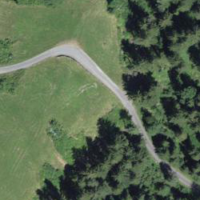
EUNIS habitat code: 44
Species observed at this site:
Erebia medusa
Libelloides coccajus
Erynnis tages